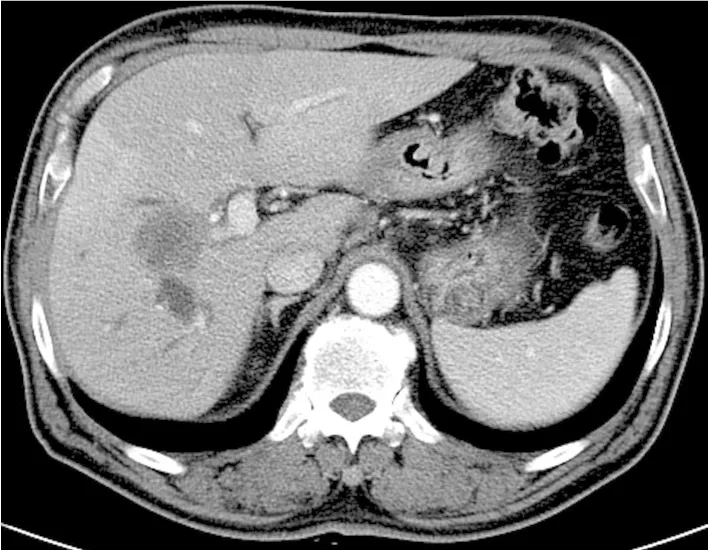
Computed tomography scan of abdomen following seven weeks of imatinib treatment. The previously noted hepatic mass had increased in size and the right intrahepatic duct dilatation was aggravated by the mass.
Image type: radiology (ct)